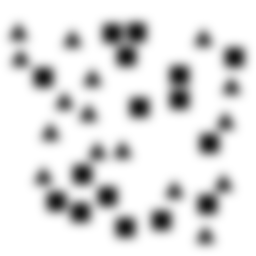
Squares: 16
Triangles: 16
Stars: 0
Total shapes: 32